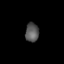
Tissue: lung
Cell type: Others
Senescence score: 0.2393
Nuclear area (px): 248
Mean DAPI intensity: 87.206